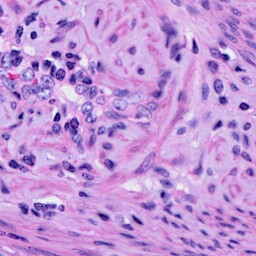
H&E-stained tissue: Cervix